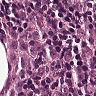
Metastatic tissue present: yes